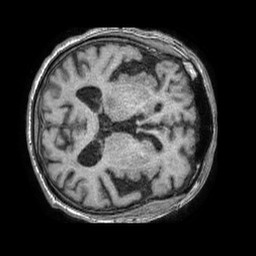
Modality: T1w
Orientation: axial
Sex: female
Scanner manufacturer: philips
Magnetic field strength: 1.5 T
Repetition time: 0.007681 s
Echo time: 0.003498 s